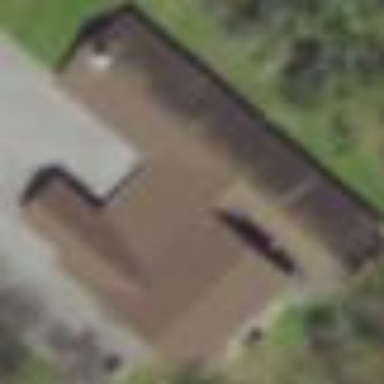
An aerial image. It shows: Building that serves as place of worship.